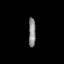
Tissue: skin
Cell type: Others
Senescence score: 0.7058
Nuclear area (px): 204
Mean DAPI intensity: 137.348